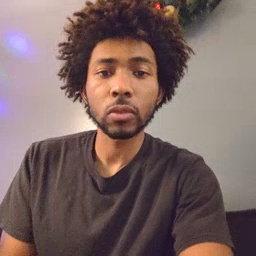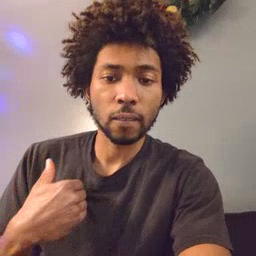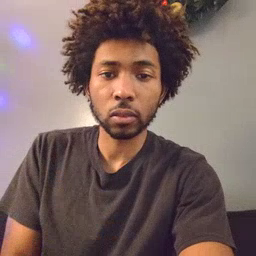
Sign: haveto